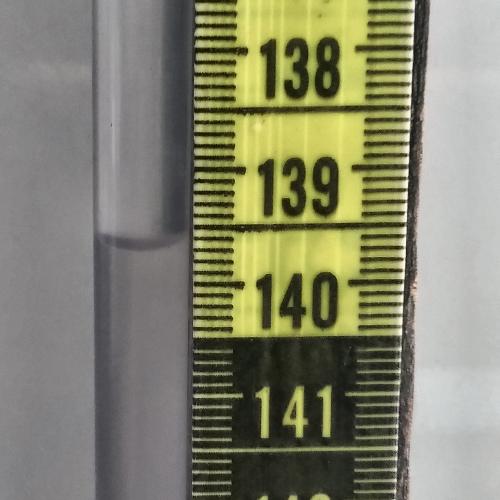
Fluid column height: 139.7 cm